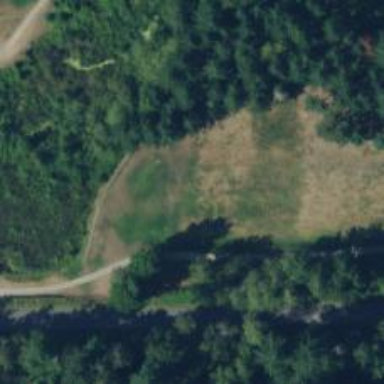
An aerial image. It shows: Golf hole.